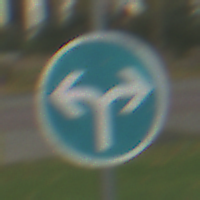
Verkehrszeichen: VorgeschriebeneFahrtrichtungRechtsOderLinks
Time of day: MorningAfternoon
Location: Outdoor (Urban)
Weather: PartlyCloudy
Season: NotSpecified
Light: Natural